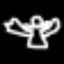
Label: angel